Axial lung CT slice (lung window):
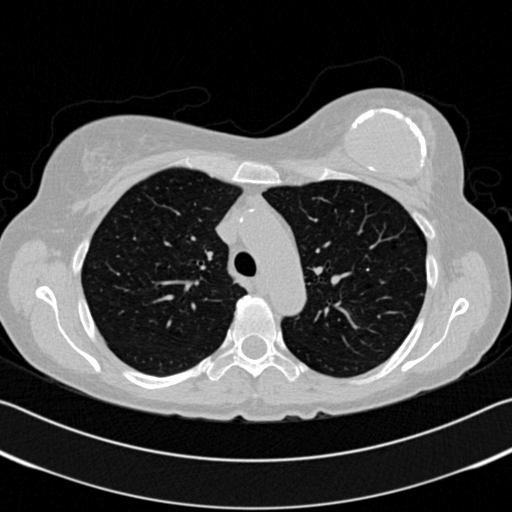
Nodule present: no